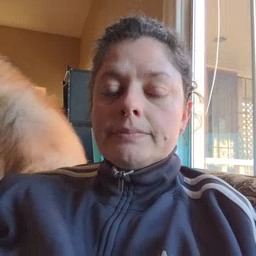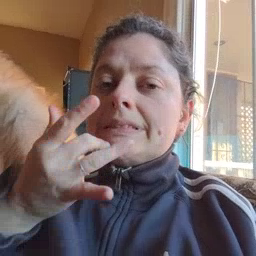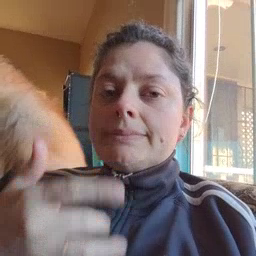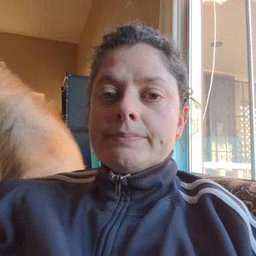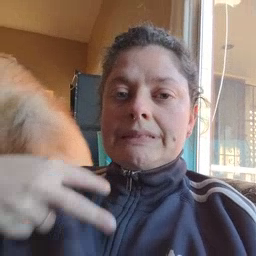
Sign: taste